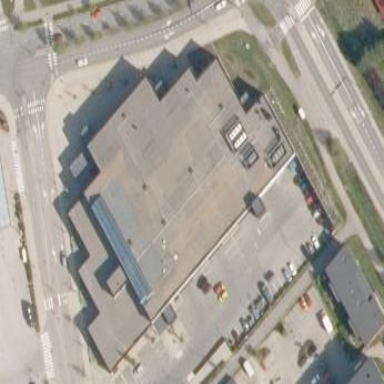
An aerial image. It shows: View of supermarket building.